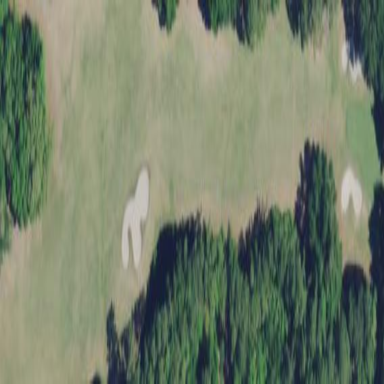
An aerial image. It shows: Golf fairway surrounded by grass.